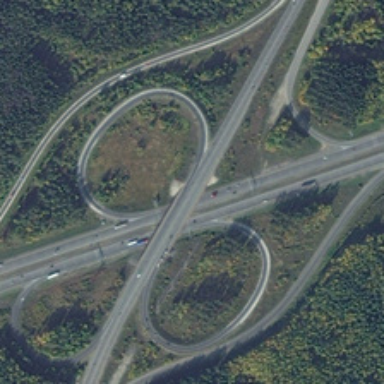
Many green plants are near a viaduct .